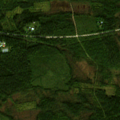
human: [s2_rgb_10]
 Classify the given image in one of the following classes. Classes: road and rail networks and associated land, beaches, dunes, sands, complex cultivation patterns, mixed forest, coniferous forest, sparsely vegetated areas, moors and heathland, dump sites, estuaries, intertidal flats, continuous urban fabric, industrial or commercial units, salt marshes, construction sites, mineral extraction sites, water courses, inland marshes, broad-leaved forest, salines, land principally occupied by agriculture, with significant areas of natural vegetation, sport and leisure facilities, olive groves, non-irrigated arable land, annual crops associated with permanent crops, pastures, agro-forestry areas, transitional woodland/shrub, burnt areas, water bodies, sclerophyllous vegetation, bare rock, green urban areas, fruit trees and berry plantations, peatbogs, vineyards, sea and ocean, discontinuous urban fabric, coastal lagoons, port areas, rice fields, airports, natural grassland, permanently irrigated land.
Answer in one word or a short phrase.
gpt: coniferous forest, mixed forest, transitional woodland/shrub